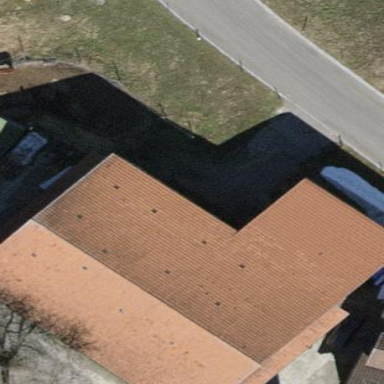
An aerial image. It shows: Gabled roofed house.